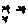
Label: star